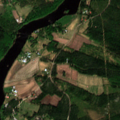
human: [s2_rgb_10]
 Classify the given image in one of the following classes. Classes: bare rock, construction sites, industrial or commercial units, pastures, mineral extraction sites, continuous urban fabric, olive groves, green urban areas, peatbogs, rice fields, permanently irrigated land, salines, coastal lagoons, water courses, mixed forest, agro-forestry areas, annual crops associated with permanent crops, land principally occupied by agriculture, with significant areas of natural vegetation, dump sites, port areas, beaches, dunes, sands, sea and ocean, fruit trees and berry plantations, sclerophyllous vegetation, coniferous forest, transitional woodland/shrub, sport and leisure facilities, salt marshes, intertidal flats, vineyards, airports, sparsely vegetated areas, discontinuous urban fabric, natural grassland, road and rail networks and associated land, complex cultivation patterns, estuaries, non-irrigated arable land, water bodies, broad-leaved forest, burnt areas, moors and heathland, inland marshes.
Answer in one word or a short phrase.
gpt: non-irrigated arable land, land principally occupied by agriculture, with significant areas of natural vegetation, coniferous forest, mixed forest, water courses